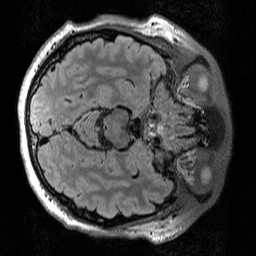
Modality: T2w
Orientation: axial
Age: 66
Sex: male
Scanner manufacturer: siemens
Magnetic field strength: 3 T
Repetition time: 5 s
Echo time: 0.386 s